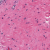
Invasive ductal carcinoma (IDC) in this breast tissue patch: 0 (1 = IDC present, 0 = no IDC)